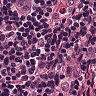
Metastatic tissue present: no